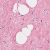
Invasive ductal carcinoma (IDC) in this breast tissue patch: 0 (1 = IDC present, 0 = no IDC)